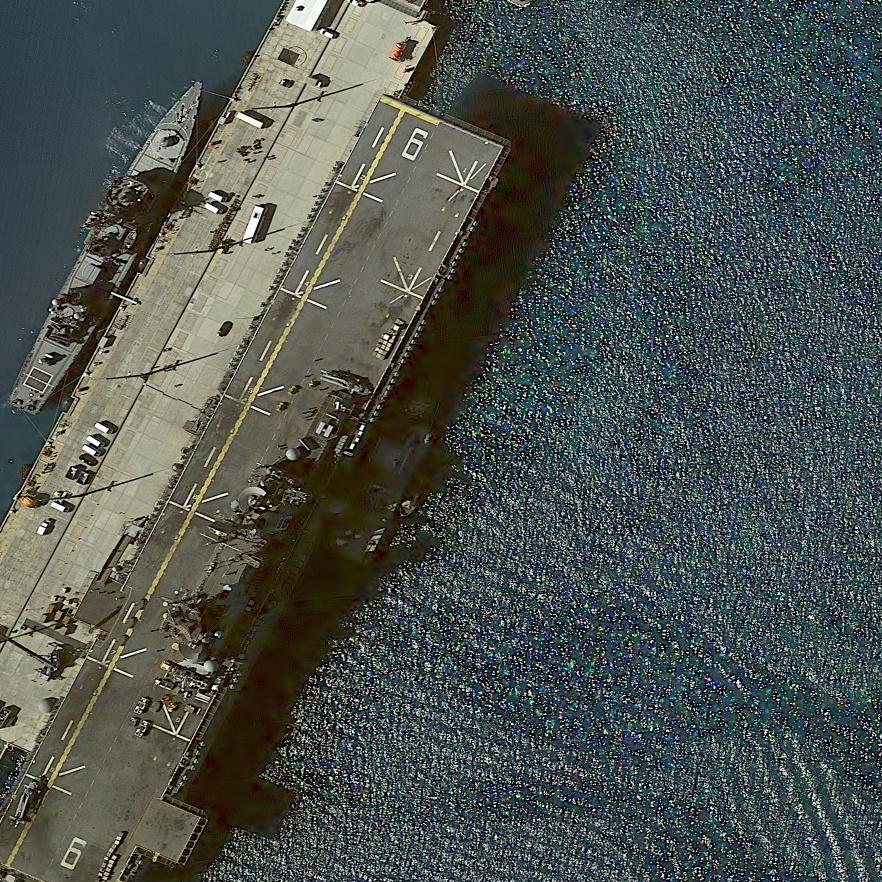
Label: Wasp-class_assault_ship